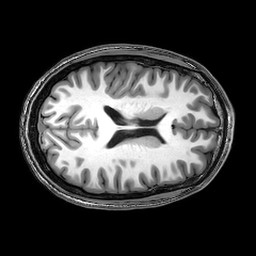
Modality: T1w
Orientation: axial
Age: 24
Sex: male
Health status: healthy
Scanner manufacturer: philips
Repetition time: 0.008273 s
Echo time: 0.00381 s